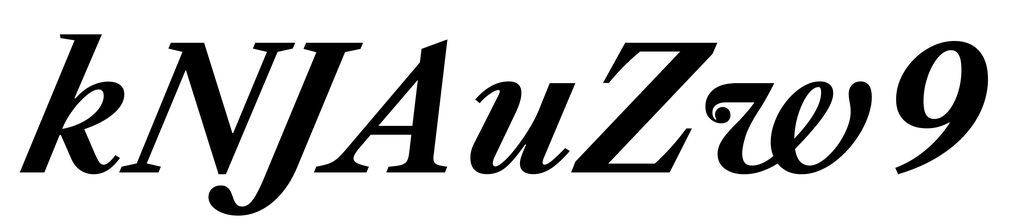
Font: LibreCaslonText-Italic_Bold_Italic